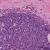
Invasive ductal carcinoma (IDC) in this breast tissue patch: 0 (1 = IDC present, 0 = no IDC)